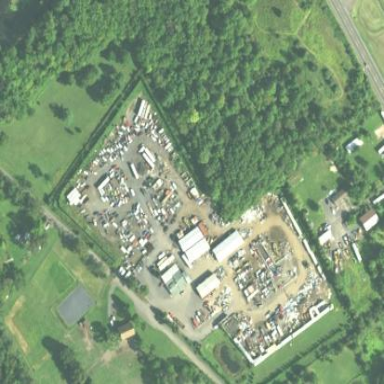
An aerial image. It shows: Scrap yard situated in industrial area.